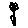
Label: flower